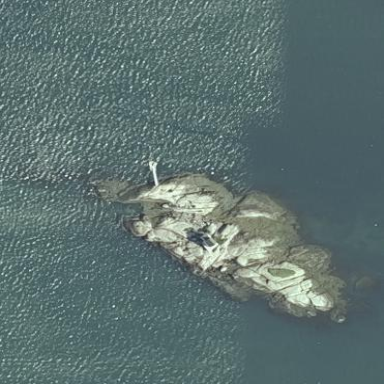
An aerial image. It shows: Islet along the coastline.